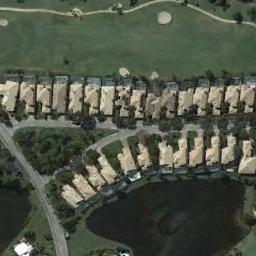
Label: dense_residential